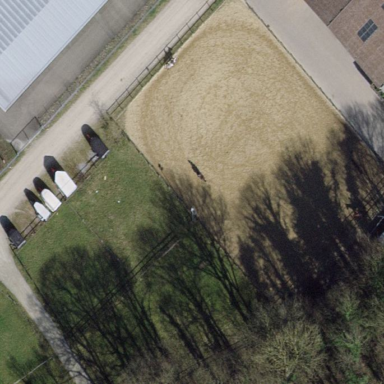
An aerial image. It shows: Equestrian sport pitch with sandy surface.